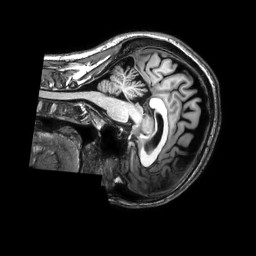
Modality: T1w
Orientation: sagittal
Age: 41
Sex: female
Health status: healthy
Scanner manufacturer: philips
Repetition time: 0.009 s
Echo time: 0.004 s